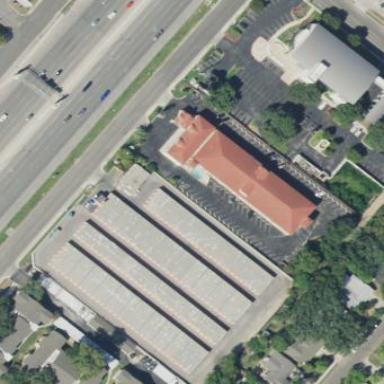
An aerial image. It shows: Storage rental facility located in retail area.